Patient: sex F, age 61
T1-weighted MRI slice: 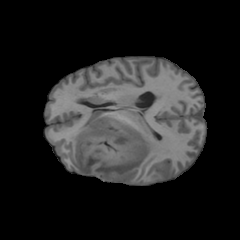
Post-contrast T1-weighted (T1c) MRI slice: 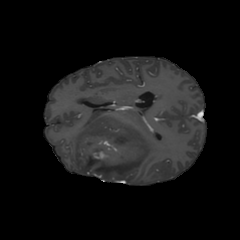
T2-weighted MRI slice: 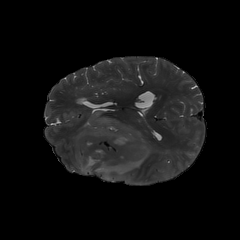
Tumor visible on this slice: yes
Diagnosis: Glioblastoma, IDH-wildtype
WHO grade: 4